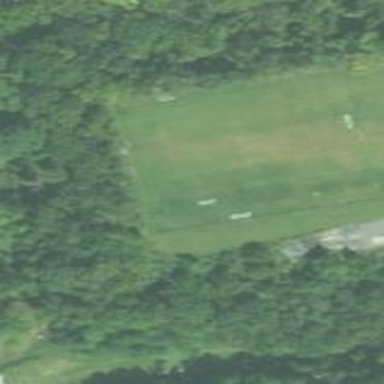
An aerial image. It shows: Grass pitch designated for soccer.